Interaction volume radius: 10 \u00c5
Interaction volume height: 20 \u00c5
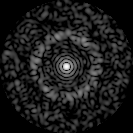
Disorder parameter: 0.8512